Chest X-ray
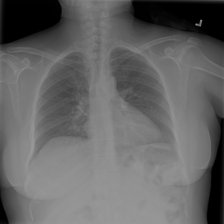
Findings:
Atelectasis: negative
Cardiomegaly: negative
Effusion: negative
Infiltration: negative
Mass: negative
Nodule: negative
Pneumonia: negative
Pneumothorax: negative
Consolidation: negative
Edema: negative
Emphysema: negative
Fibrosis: negative
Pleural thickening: negative
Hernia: negative